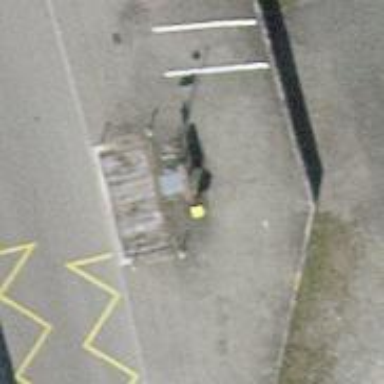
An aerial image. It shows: Post box is visible.